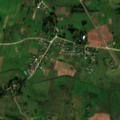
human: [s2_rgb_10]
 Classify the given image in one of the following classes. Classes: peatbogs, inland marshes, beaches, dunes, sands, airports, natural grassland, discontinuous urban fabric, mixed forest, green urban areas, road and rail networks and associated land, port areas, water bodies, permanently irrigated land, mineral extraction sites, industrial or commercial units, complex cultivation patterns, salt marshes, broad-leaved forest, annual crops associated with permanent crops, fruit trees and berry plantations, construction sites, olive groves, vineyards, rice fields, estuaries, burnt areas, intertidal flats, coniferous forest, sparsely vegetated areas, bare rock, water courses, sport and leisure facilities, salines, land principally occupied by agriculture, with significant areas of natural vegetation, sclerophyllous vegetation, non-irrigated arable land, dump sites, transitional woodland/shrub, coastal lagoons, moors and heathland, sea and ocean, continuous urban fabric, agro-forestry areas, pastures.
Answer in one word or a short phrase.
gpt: discontinuous urban fabric, pastures, complex cultivation patterns